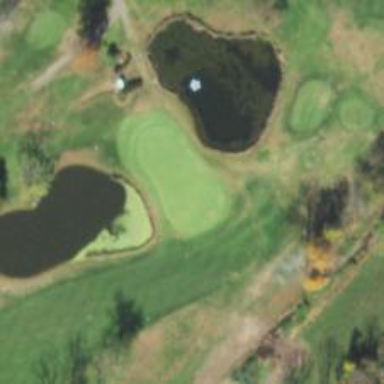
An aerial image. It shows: Golf hole.